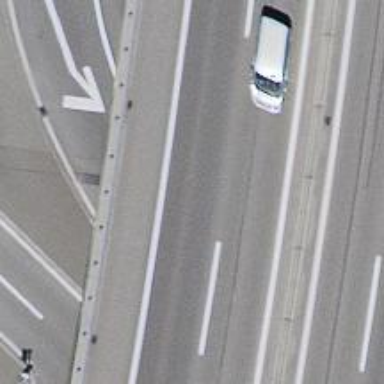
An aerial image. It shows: Road with traffic signals.